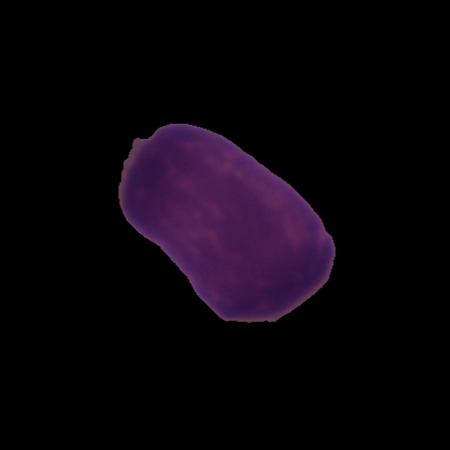
Label: healthy